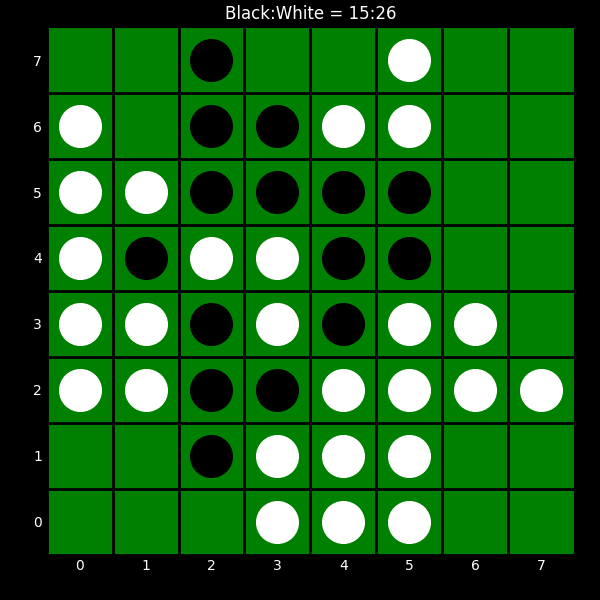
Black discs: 15
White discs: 26